Milling tool wear sample.
Tool blade image: 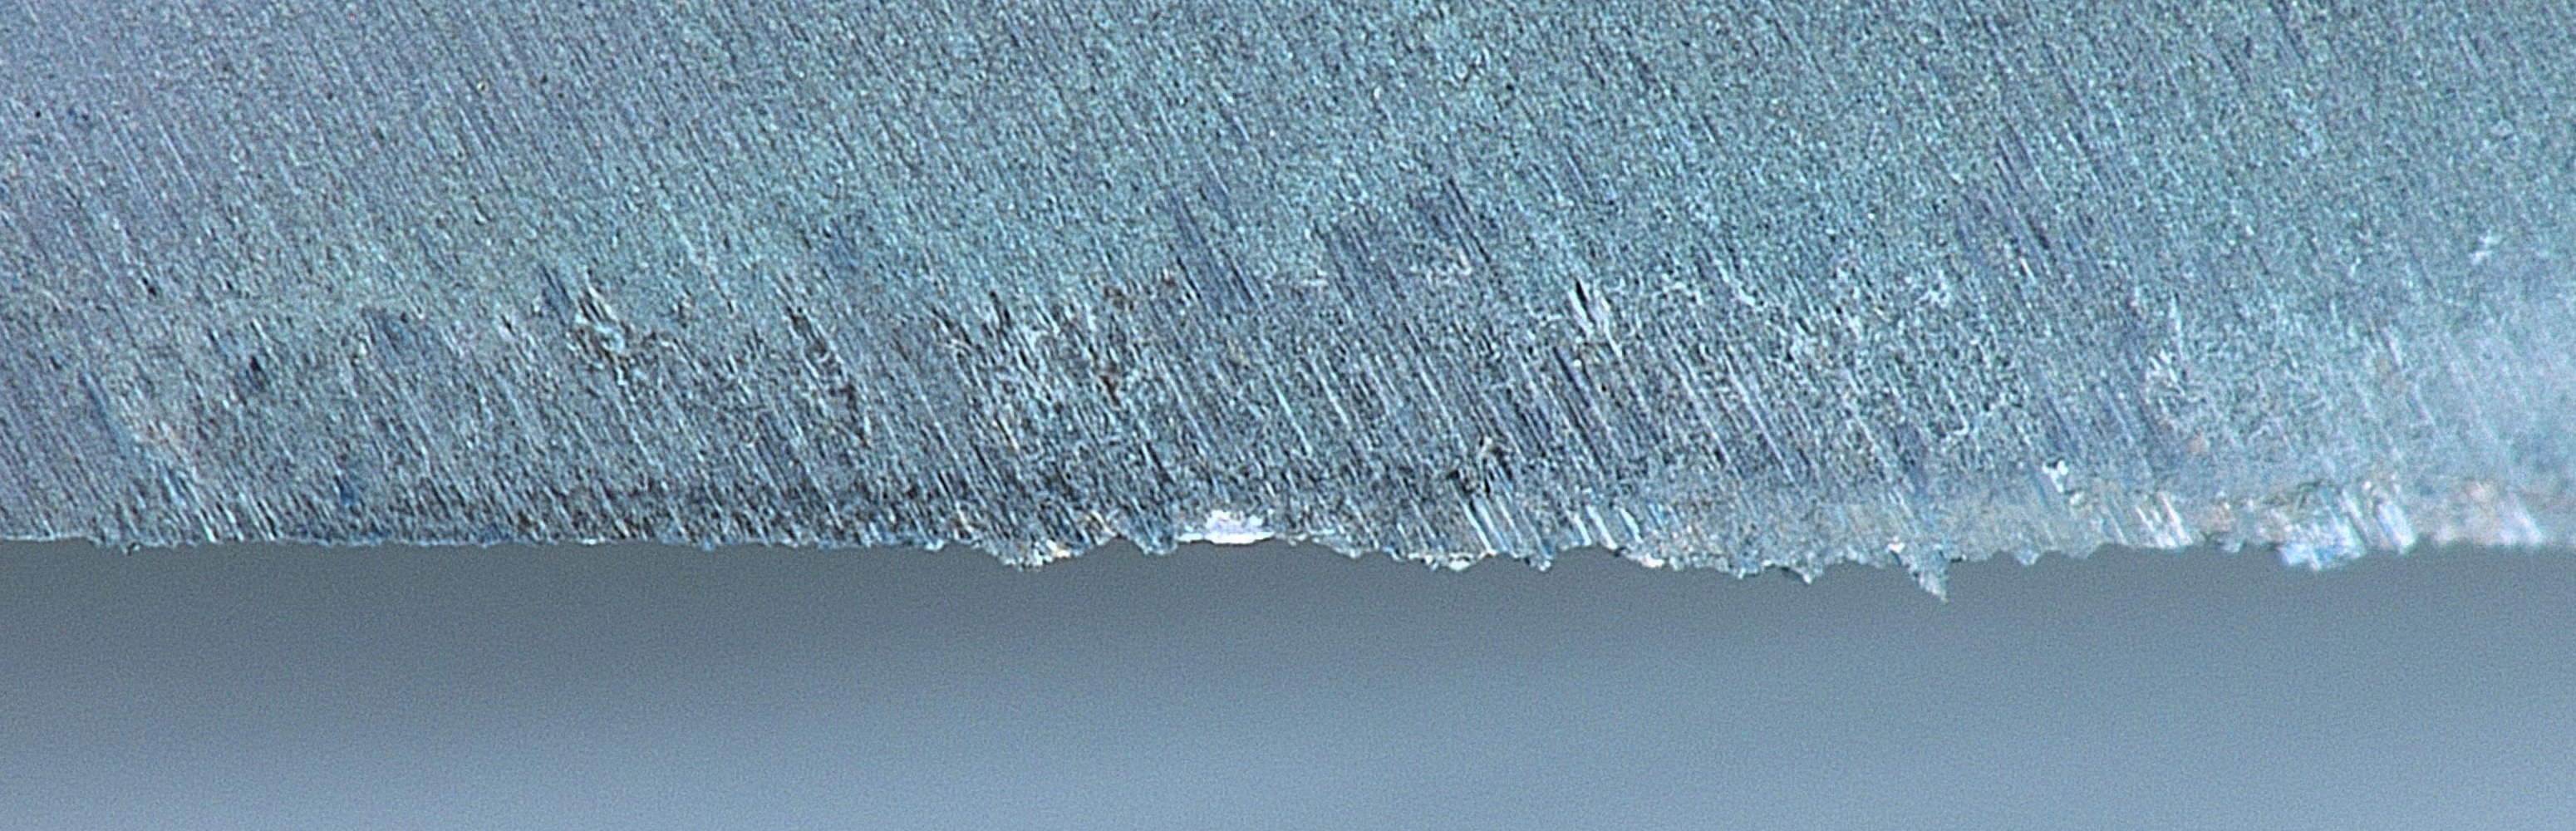
Chip image: 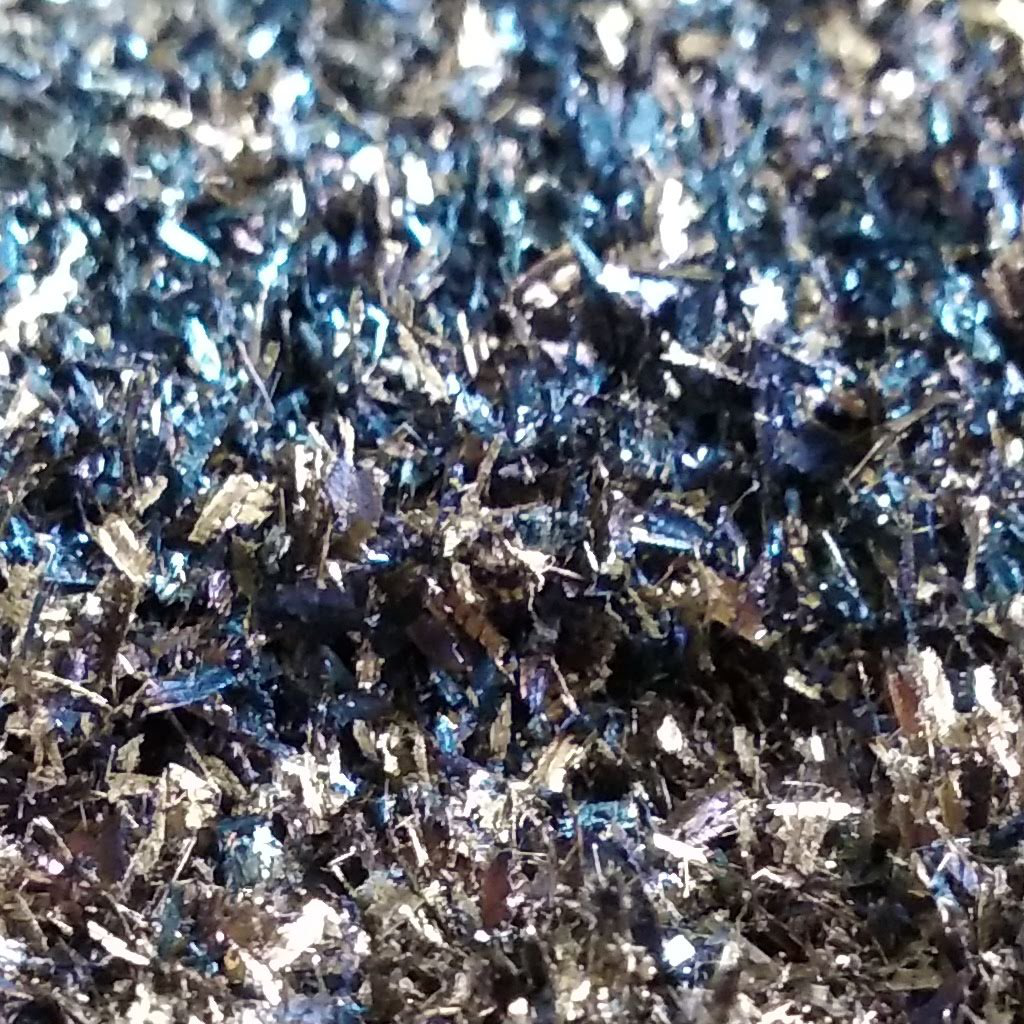
Workpiece image: 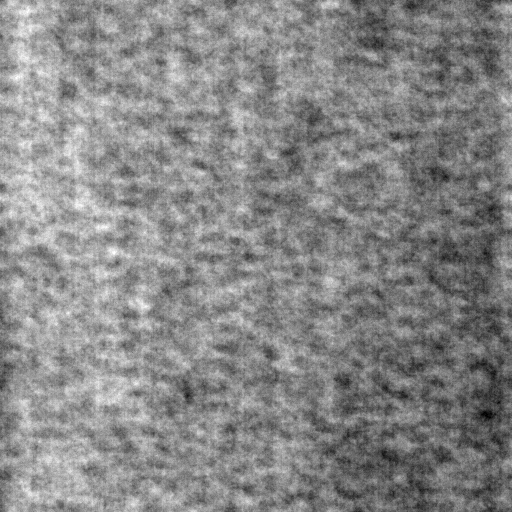
Tool wear state: used
Gaps: 24.89
Flank wear: 97.17
Overhang: 33.61
Force-signal Mel-spectrograms (X, Y, Z axes): 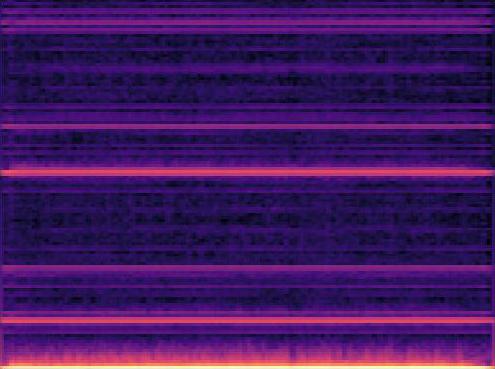 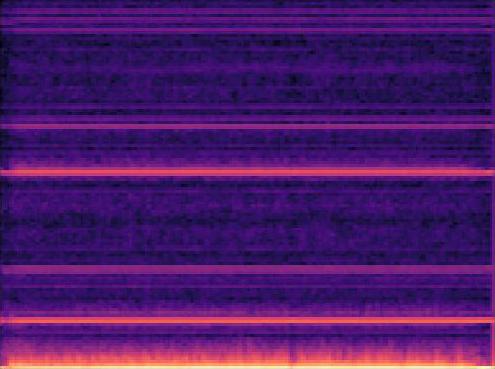 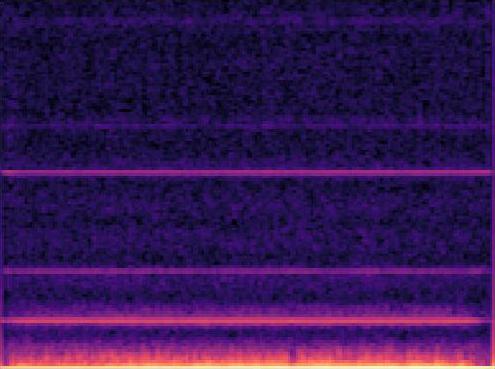
Force-signal scalograms (X, Y, Z axes): 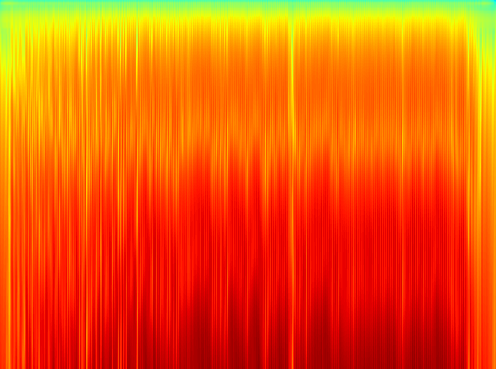 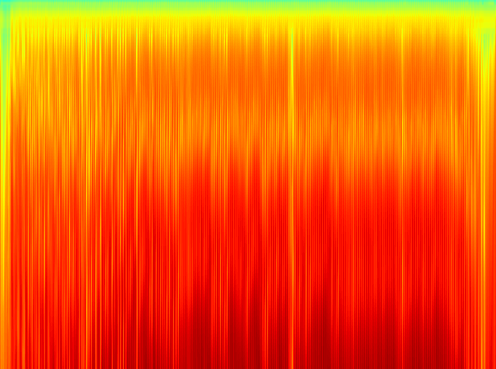 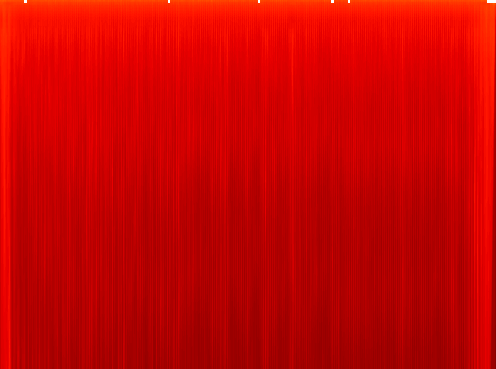
Force phase: steady_state_stabilization_wear